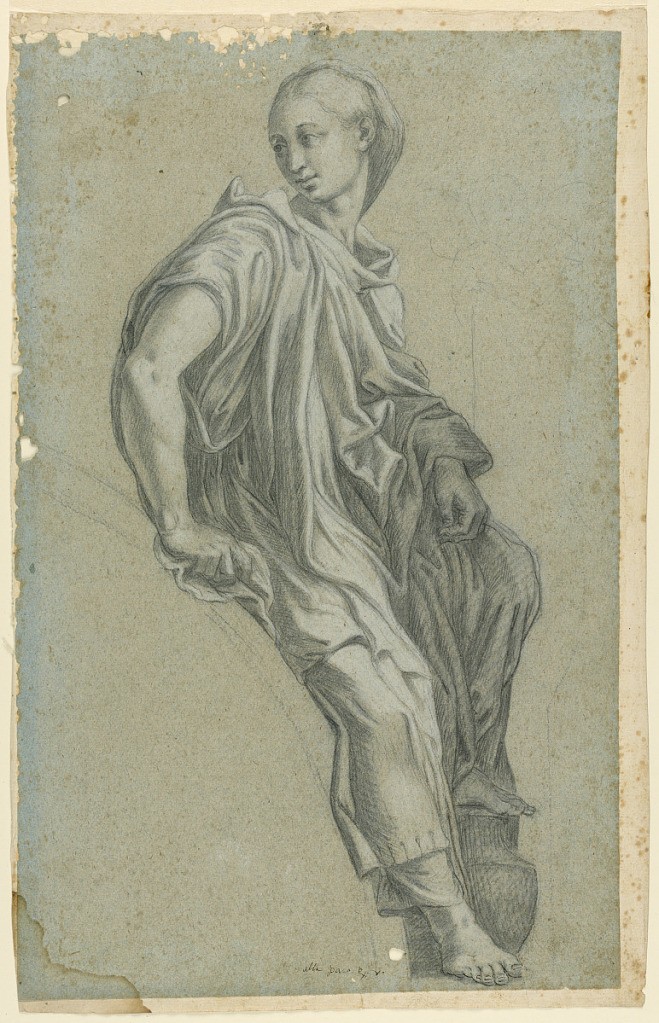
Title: The Phrygian Sybil from Raphael’s Fresco in St. Maria della Pace
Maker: Raphael, Italian, 1483–1520
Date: ca. 1800
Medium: Graphite, chalk on paper
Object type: Drawing
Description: A robed figure standing with one foot on a vase.